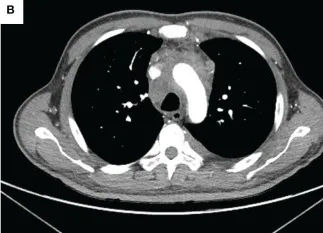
Thorax CT imaging of the patient before and after treatment of tislelizumab plus albumin-bound paclitaxel. (A-D) show the CT imaging at baseline, the end of the second cycle, the third cycle, and the fifth cycle, respectively. Imaging on 16 July 2020, after two cycles treatment.
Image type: radiology (ct)